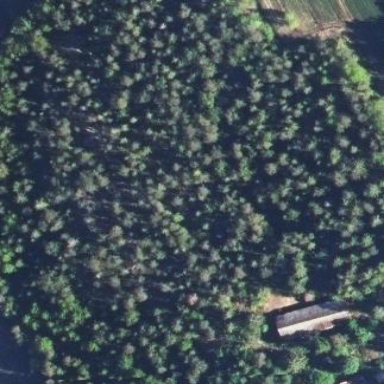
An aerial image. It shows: Forest area.